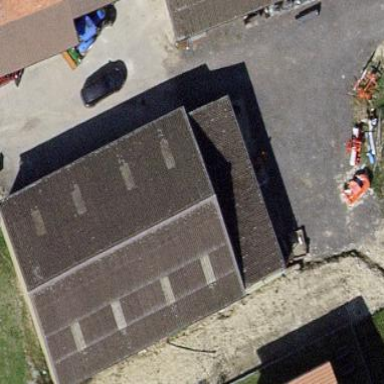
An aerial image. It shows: Farm auxiliary building.